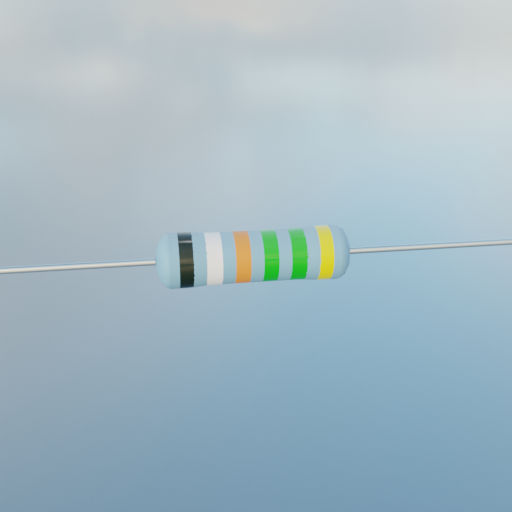
Resistor colour bands (in order): black, white, orange, green, green, yellow